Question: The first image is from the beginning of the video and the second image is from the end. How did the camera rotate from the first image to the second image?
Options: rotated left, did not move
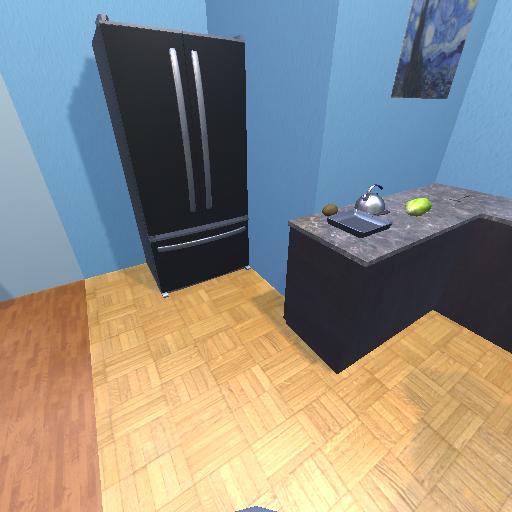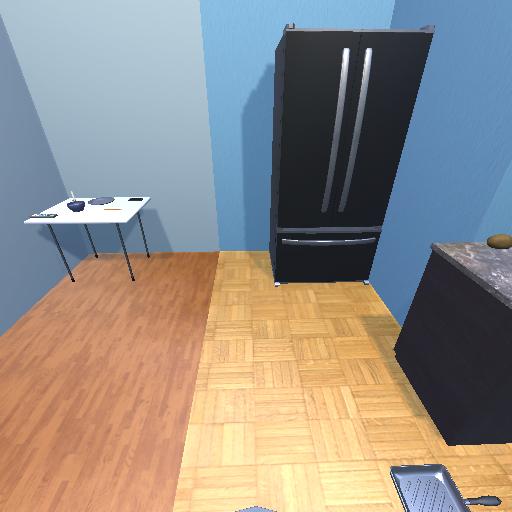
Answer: rotated left